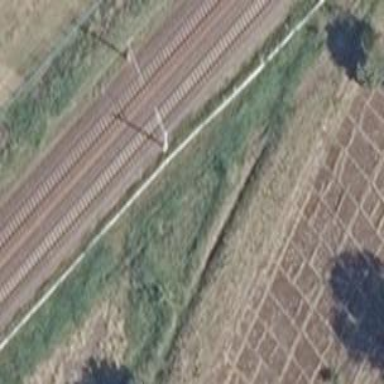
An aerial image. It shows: Catenary mast for power lines.